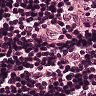
Metastatic tissue present: no